如图，在 $\triangle ABC$ 中，点 $D$、$E$ 分别在边 $BC$、$AB$ 上，$AE = AC$，过点 $E$ 作 $EF \parallel BC$ 交 $AC$ 于 $F$，$EC$ 平分 $\angle DEF$。说明 $\angle BAD = \angle CAD$。

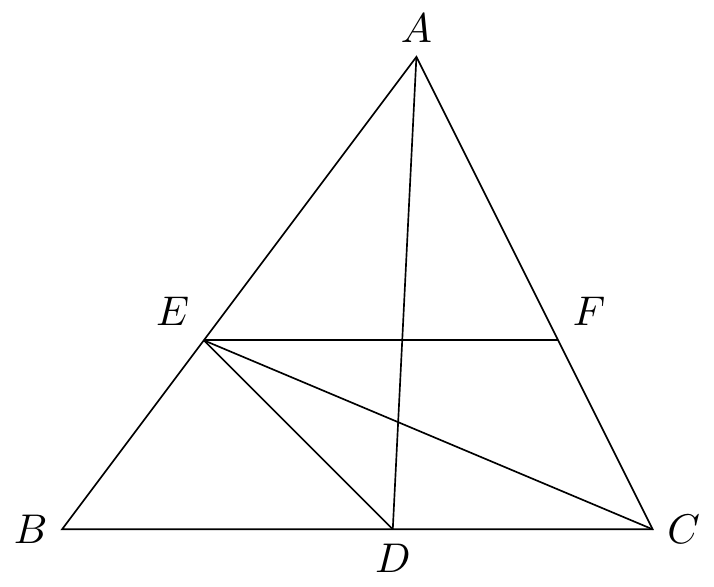
【解答】
证明：$\because EF \parallel BC$，

$\therefore \angle FEC = \angle DCE$，

$\because EC$ 平分 $\angle DEF$，

$\therefore \angle FEC = \angle DEC$，

$\therefore \angle DCE = \angle DEC$，

$\therefore ED = CD$，

在 $\triangle AED$ 和 $\triangle ACD$ 中，

$\begin{cases}
AD = AD \\
AE = AC \\
DE = DC
\end{cases}$

$\therefore \triangle AED \cong \triangle ACD$（SSS），

$\therefore \angle BAD = \angle CAD$。